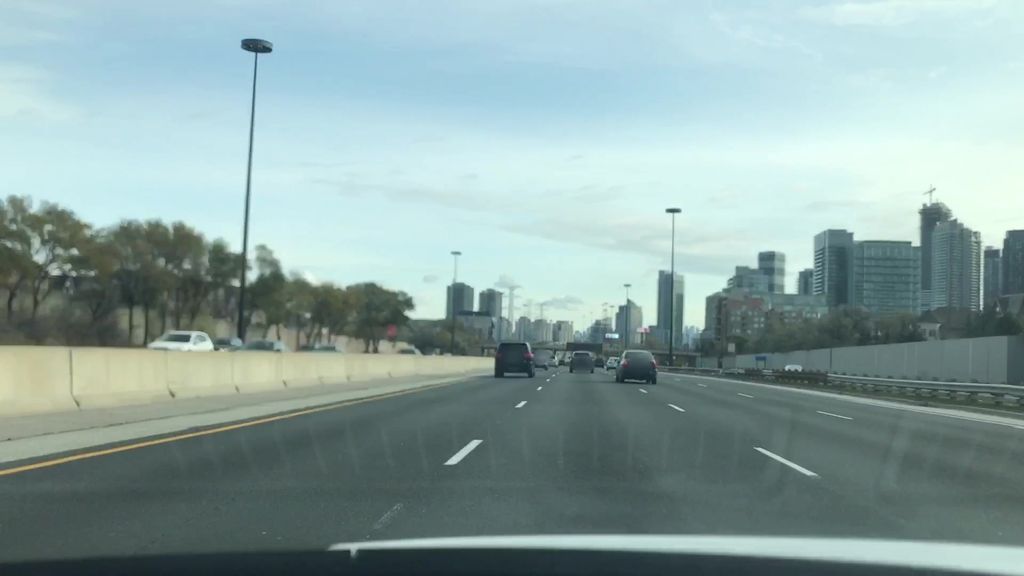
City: toronto